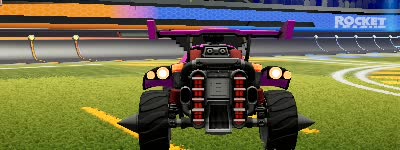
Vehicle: octane